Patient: sex M, age 52
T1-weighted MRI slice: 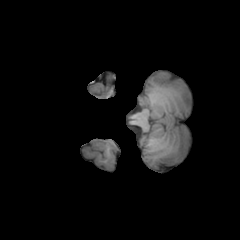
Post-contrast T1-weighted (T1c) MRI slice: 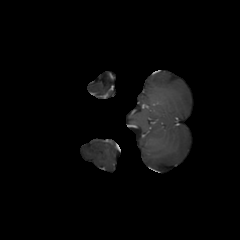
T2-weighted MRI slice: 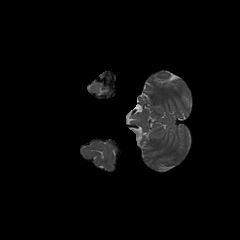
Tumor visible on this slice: no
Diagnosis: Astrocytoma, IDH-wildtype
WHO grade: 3